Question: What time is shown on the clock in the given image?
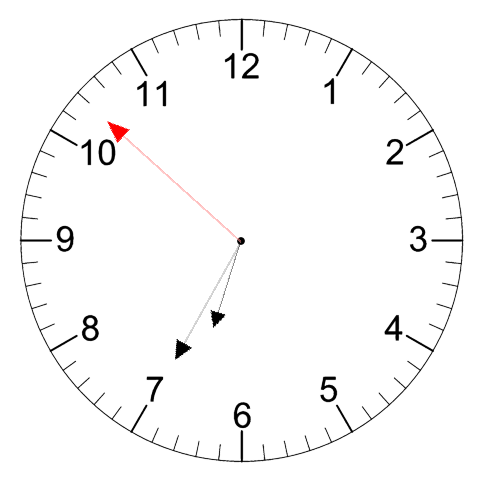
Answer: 06:34:52